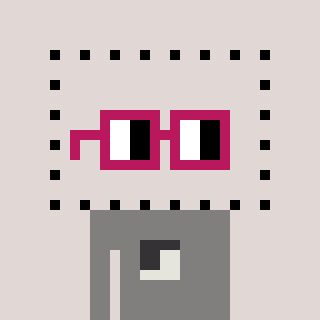
a pixel art character with square dark red glasses, a void-shaped head and a bluegrey-colored body on a warm background